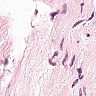
Metastatic tissue present: no